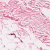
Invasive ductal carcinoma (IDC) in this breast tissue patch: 0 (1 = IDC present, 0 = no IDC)